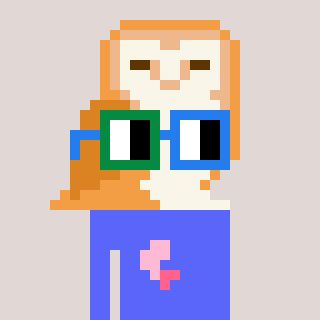
a pixel art character with square green and blue glasses, a owl-shaped head and a purple-colored body on a warm background